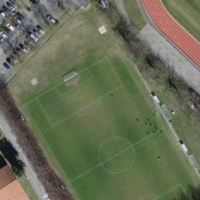
EUNIS habitat code: 53
Species observed at this site:
Sporobolus indicus